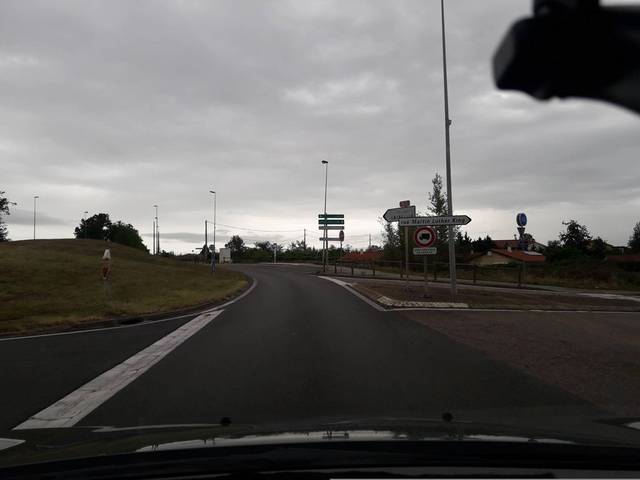
Region: France
Coordinates: 46.072, 4.045